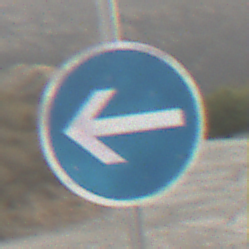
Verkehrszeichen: VorgeschriebeneFahrtrichtungHierLinks
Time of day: SunriseSunset
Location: Outdoor (RoadRail)
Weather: PartlyCloudy
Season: NotSpecified
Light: Natural